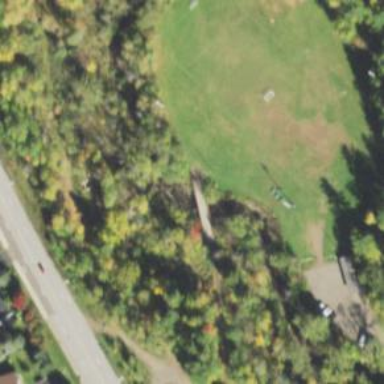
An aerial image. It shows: Path on bridge designed for nordic skiing. The difficulty level of the ski route is intermediate.